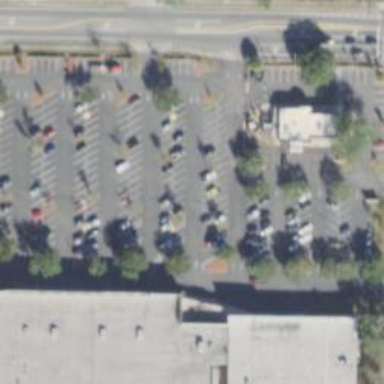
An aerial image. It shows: Parking space.